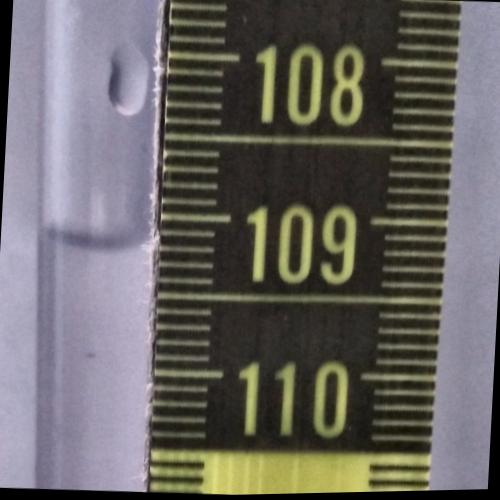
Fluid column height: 109.2 cm